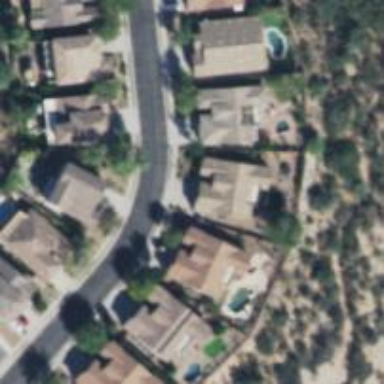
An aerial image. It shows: Residential road with separate sidewalk.